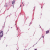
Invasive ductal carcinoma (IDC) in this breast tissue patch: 0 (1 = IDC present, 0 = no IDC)